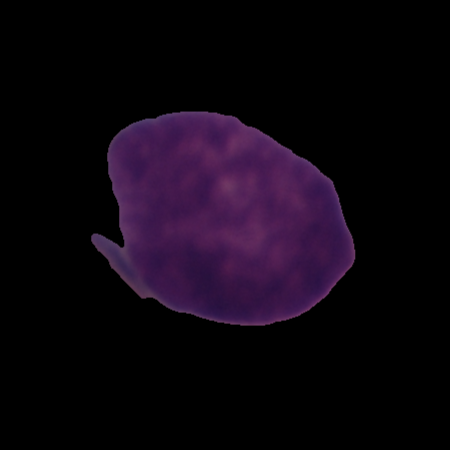
Label: cancer